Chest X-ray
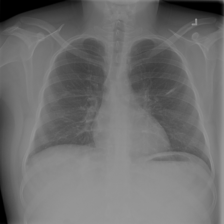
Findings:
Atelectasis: positive
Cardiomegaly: negative
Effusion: negative
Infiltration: negative
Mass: positive
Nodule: positive
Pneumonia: negative
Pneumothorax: negative
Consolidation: positive
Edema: negative
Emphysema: negative
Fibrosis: negative
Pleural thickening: negative
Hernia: negative